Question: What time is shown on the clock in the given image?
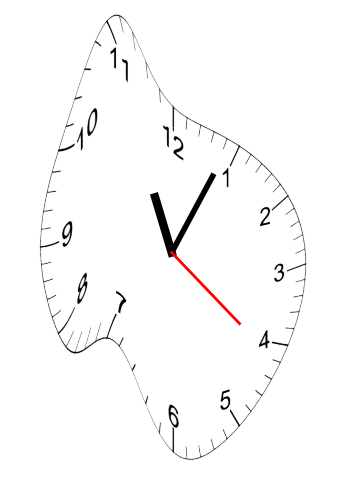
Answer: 11:04:21